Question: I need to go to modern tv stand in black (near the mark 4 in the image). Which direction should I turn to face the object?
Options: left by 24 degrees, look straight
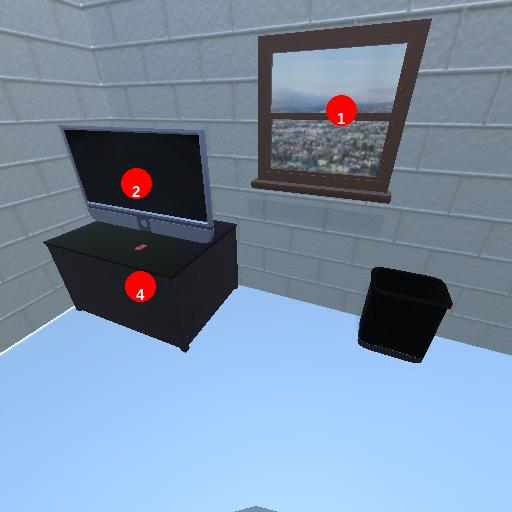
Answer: left by 24 degrees